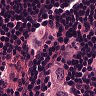
Metastatic tissue present: yes